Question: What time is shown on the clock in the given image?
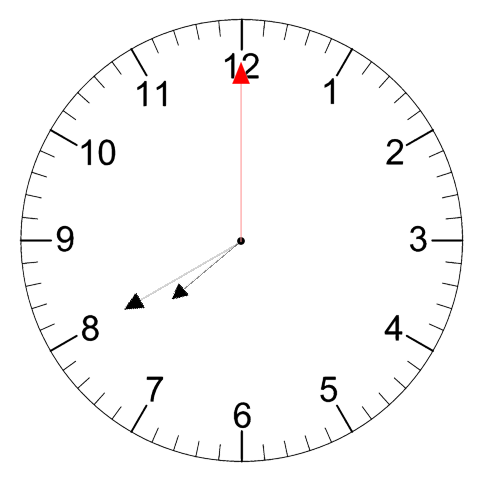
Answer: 07:40:00